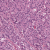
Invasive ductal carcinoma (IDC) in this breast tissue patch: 1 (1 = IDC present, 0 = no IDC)